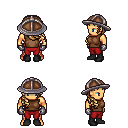
a pixel art fantasy rpg character, male body template, human, tanned skin, brown sleeveless shirt, red pants, blonde right-swept hairstyle, chain helm, metal gloves, black shoes, four views (front, back, left, right), 2x2 character sprite sheet, small pixel art, hard edges, no anti-aliasing